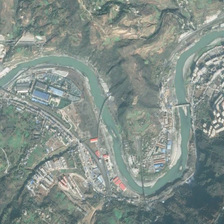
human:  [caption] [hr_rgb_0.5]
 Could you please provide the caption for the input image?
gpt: both sides of the river are residential areas .

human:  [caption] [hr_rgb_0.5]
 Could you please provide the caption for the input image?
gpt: many trees are planted around the neighborhood .

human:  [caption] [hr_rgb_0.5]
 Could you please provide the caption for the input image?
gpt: both sides of the river are residential areas .

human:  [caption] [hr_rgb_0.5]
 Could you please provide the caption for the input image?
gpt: many trees are planted around the neighborhood .

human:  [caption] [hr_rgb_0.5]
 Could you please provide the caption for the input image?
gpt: both sides of the river are residential areas .